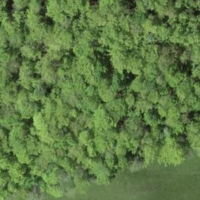
EUNIS habitat code: 44
Species observed at this site:
Campanula trachelium